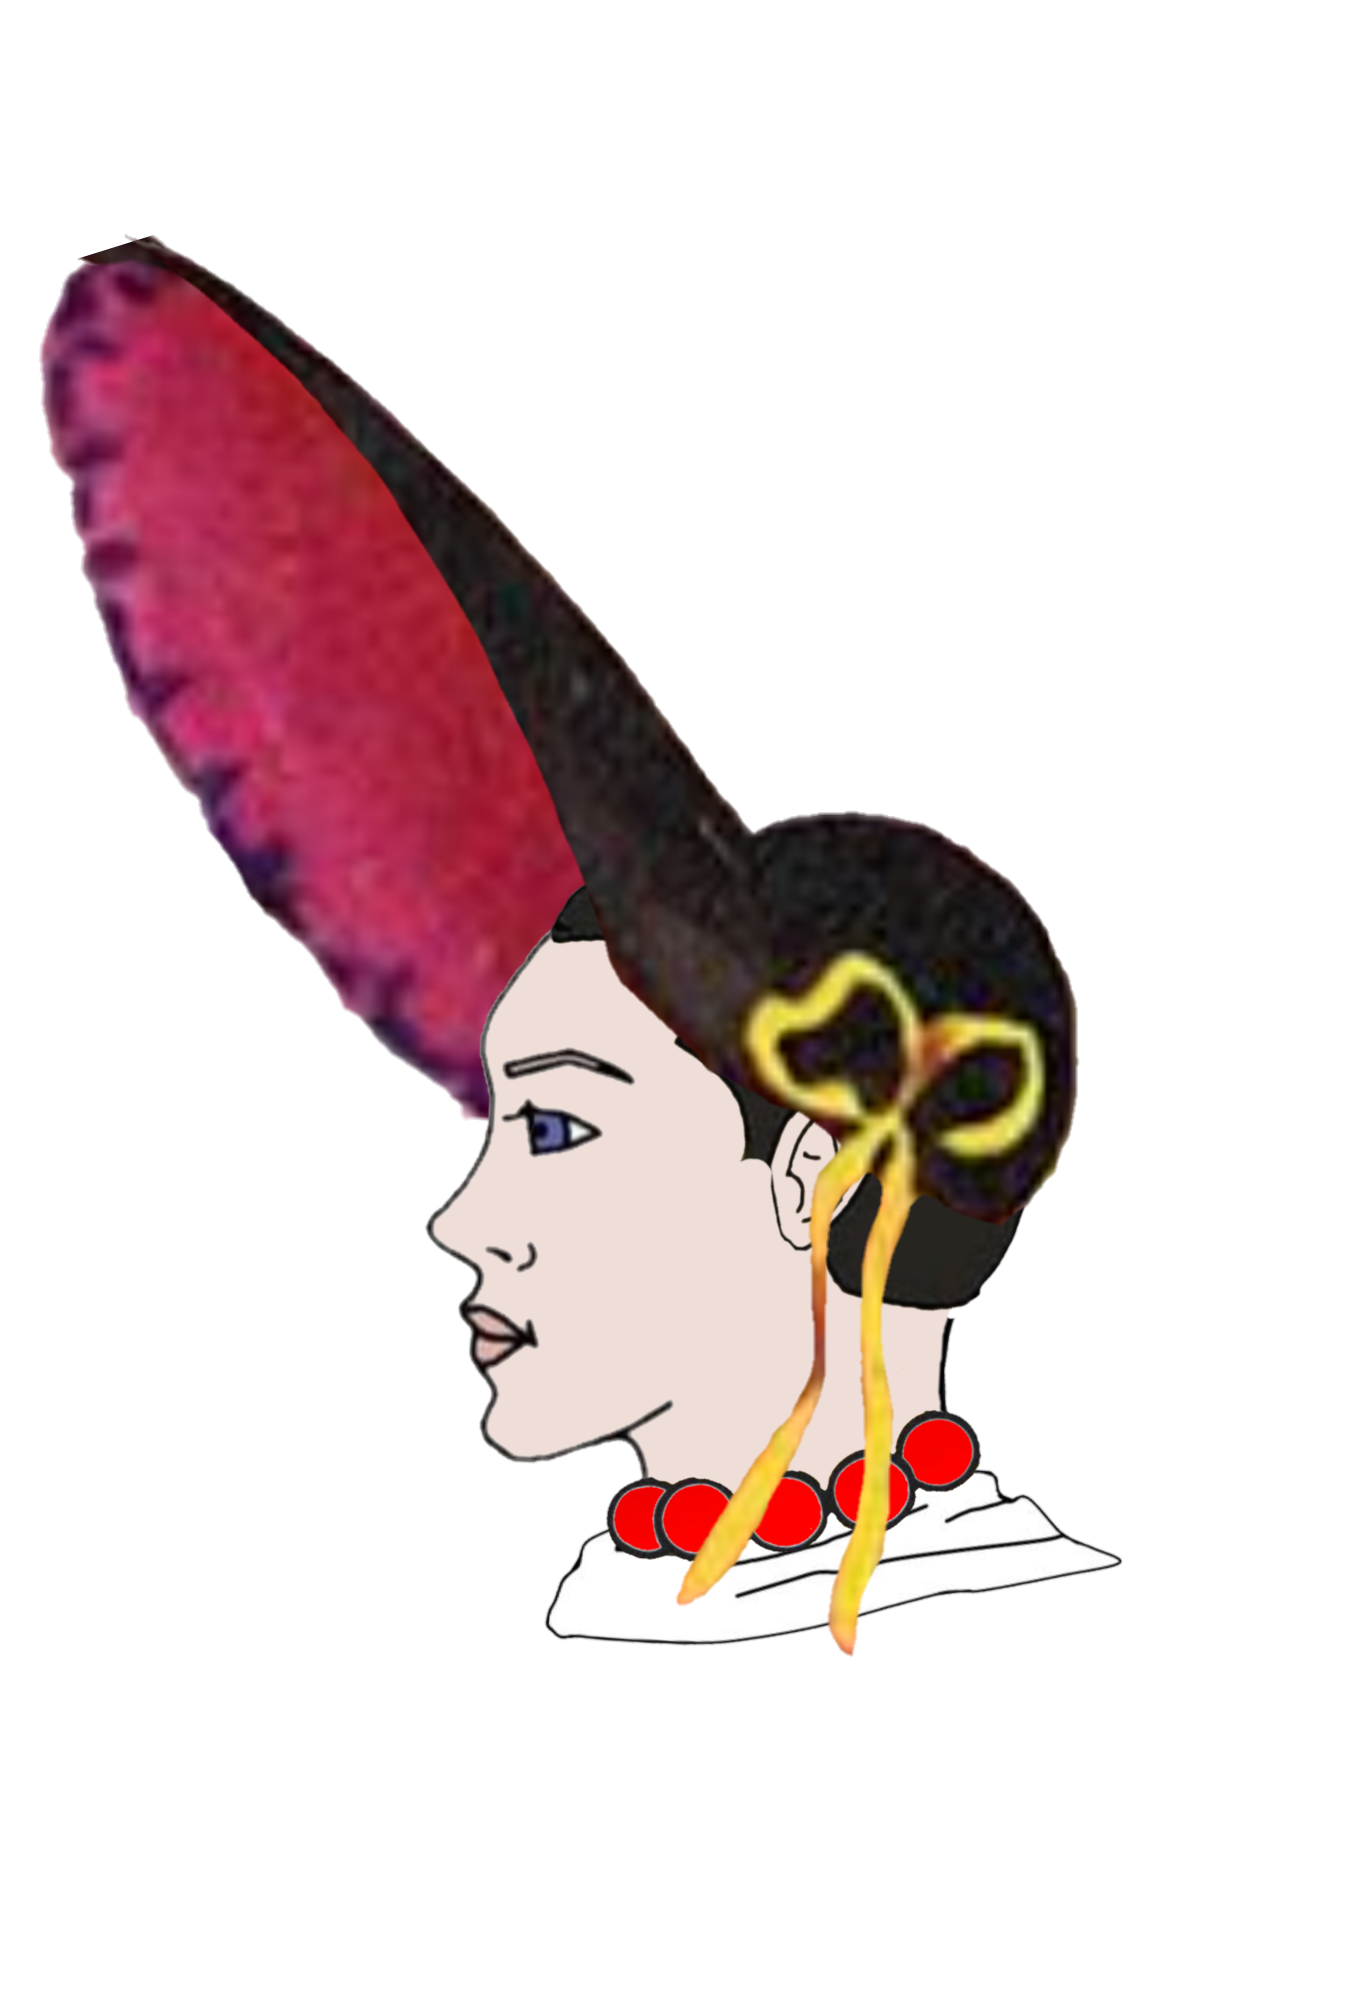
Label: 4_Yes_Chad